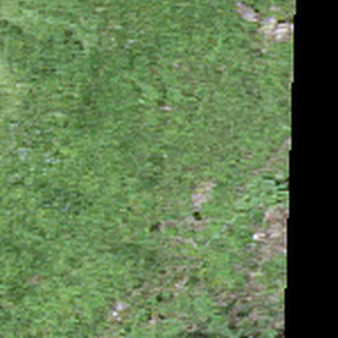
Label: other